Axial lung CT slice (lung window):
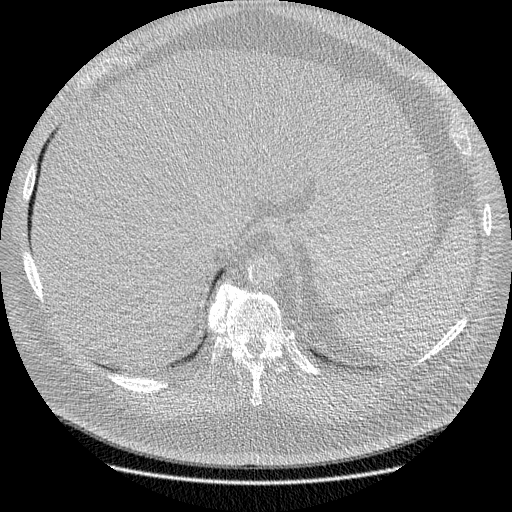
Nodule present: no